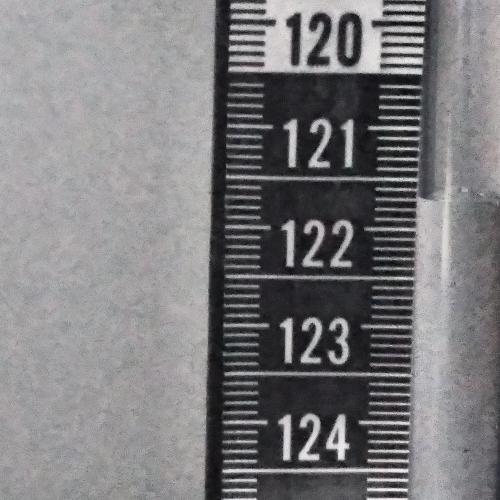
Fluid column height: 121.7 cm